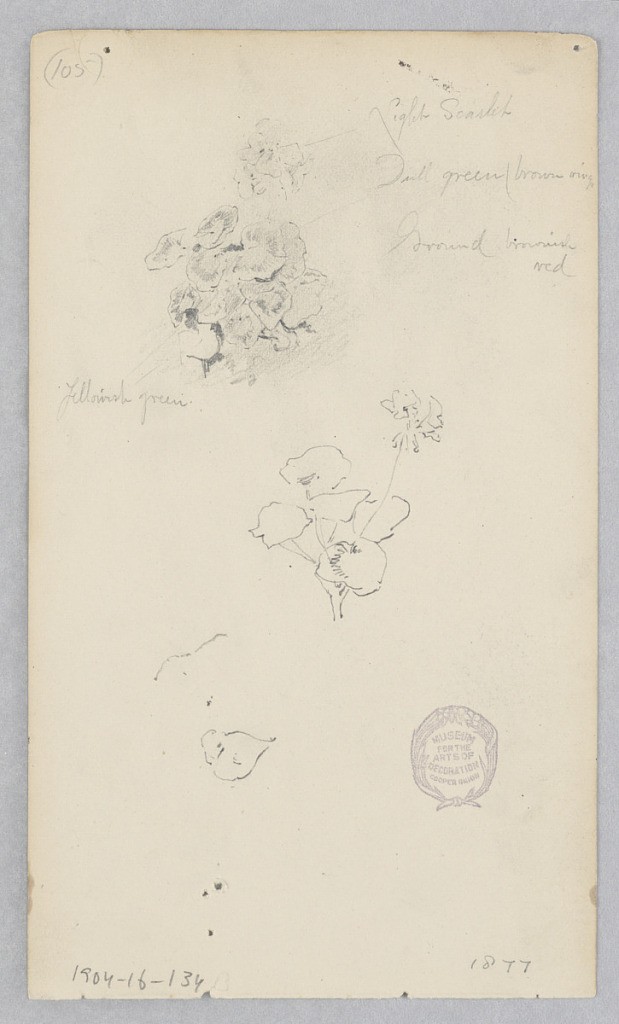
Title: Flowers
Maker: Robert Frederick Blum, American, 1857–1903
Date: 1877
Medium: Graphite on wove paper
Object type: Drawing
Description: Sketch of a plant.; Detail of flower and an individual pedal.